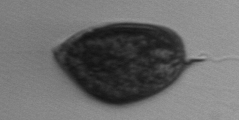
Label: Prorocentrum_micans